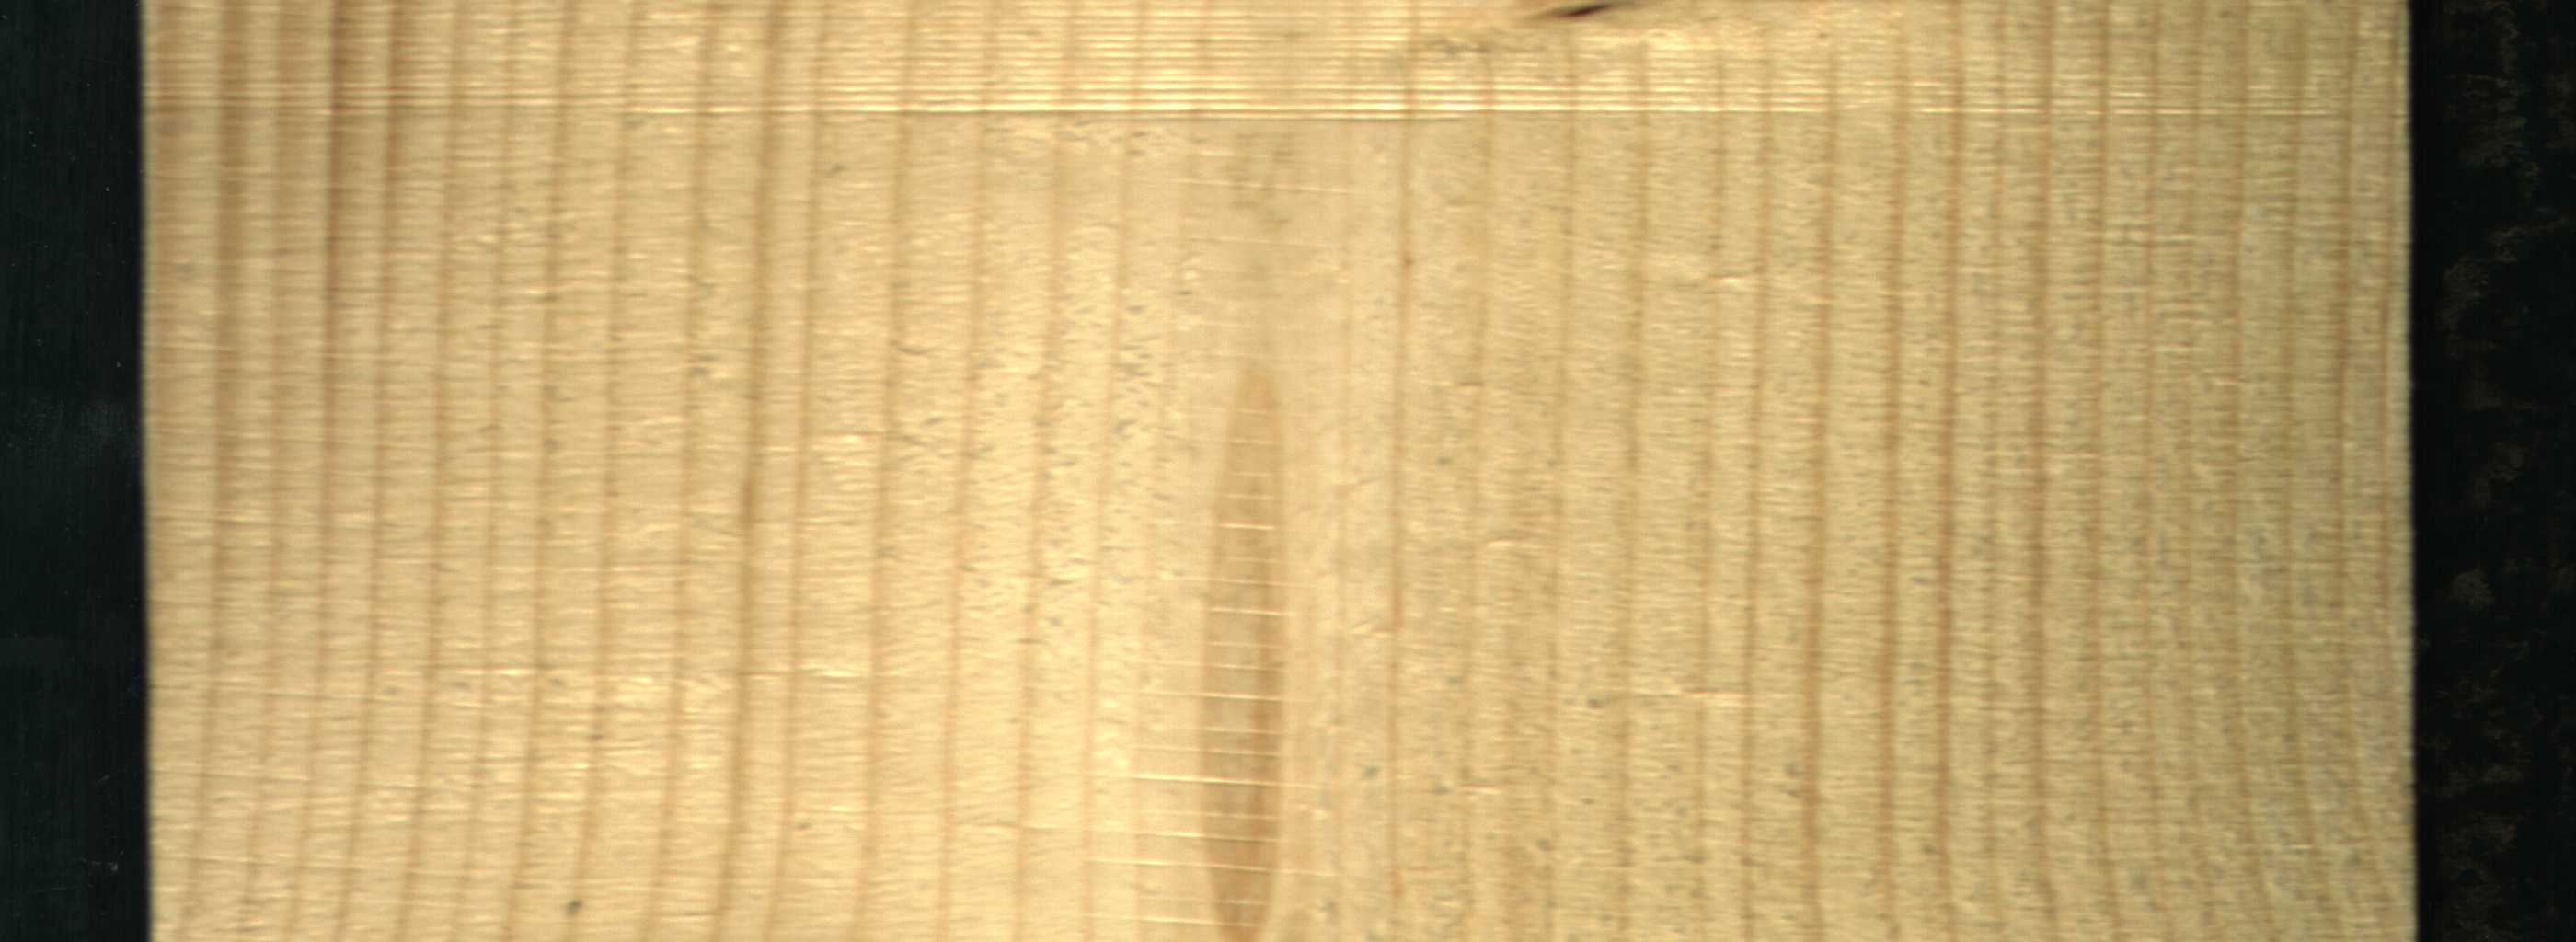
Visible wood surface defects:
Dead_Knot